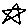
Label: star